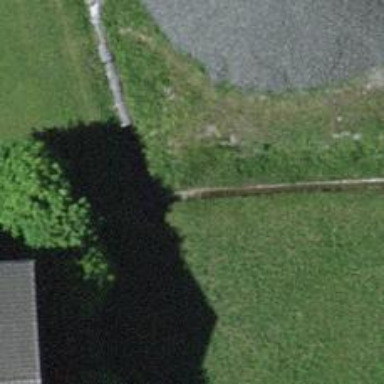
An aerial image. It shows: Ditch in the surroundings.